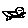
Label: bird